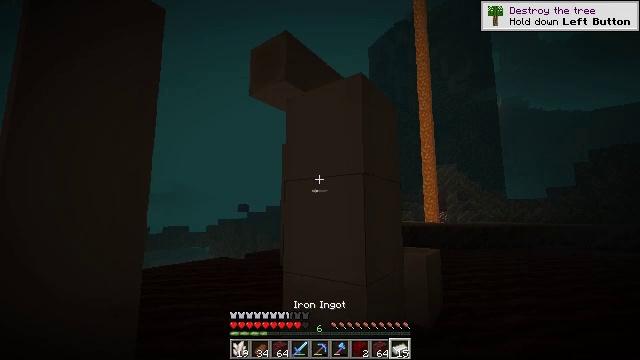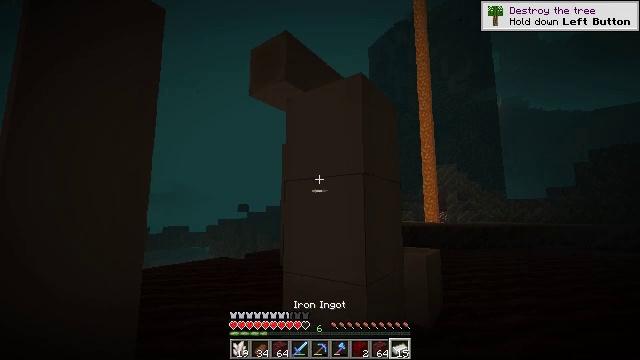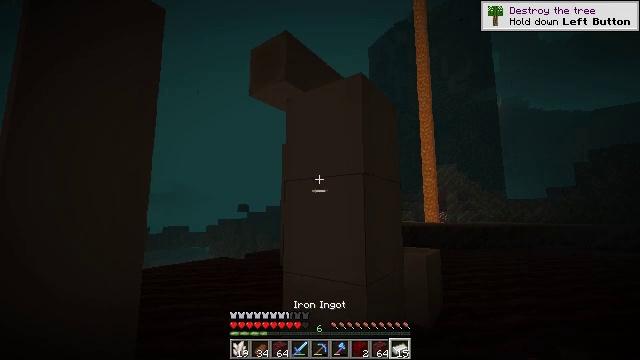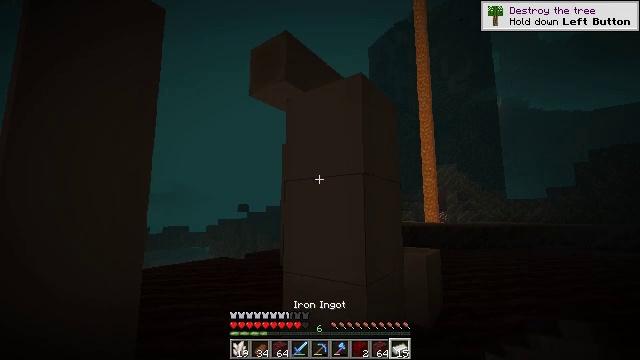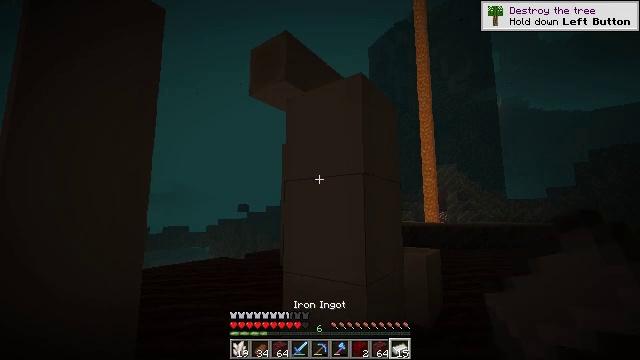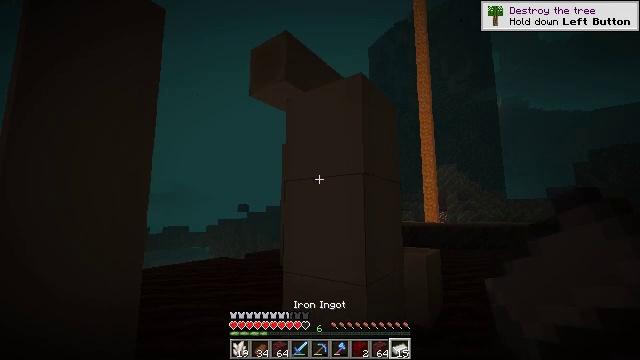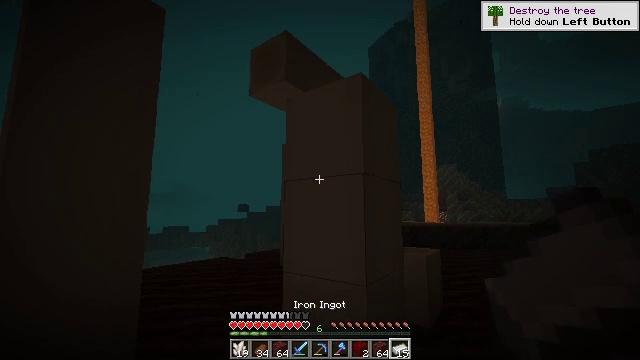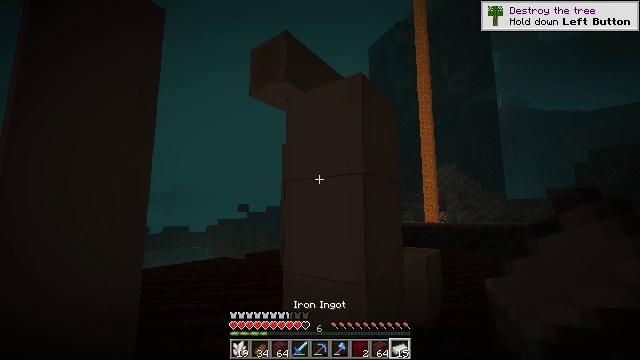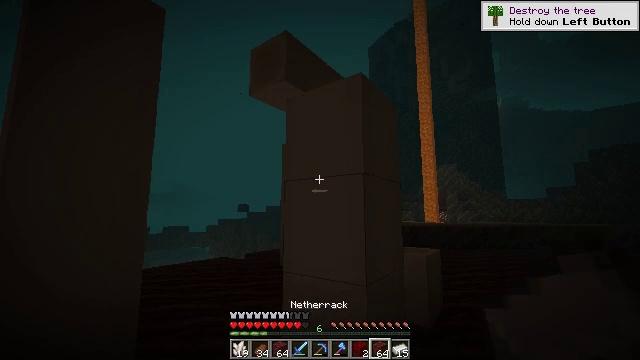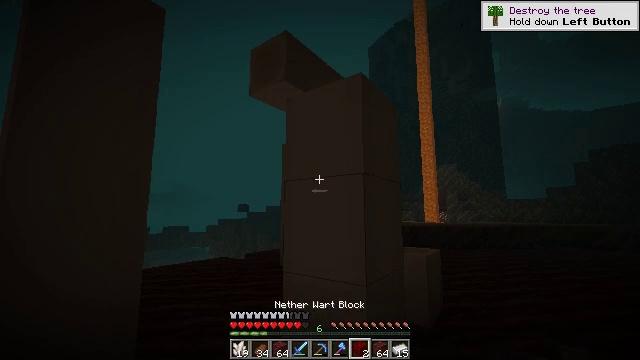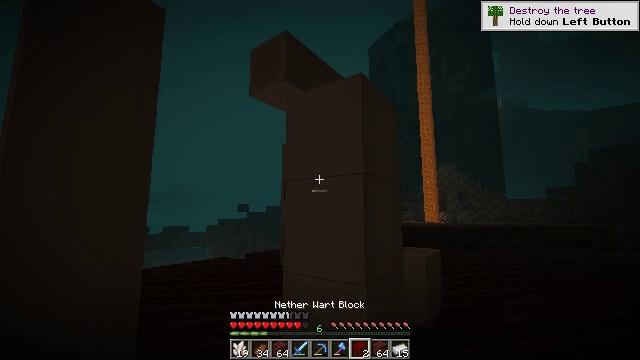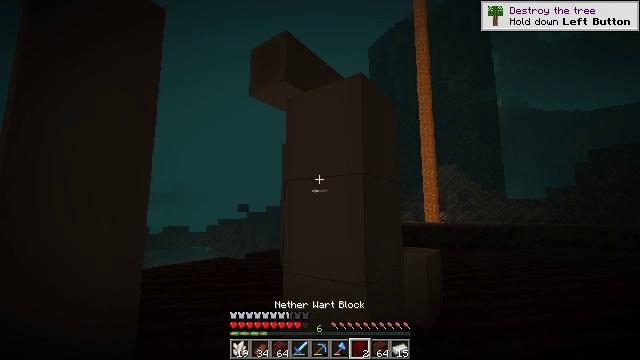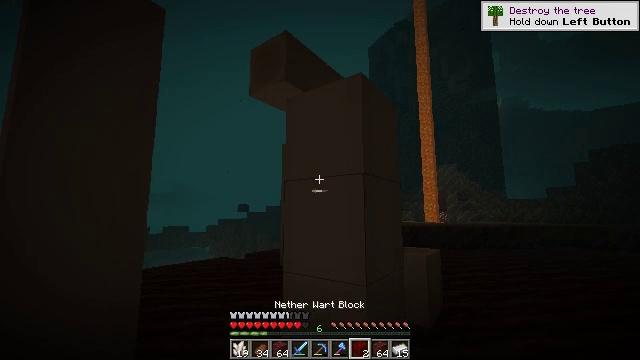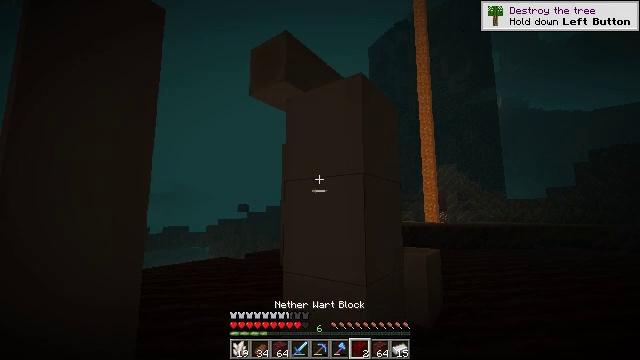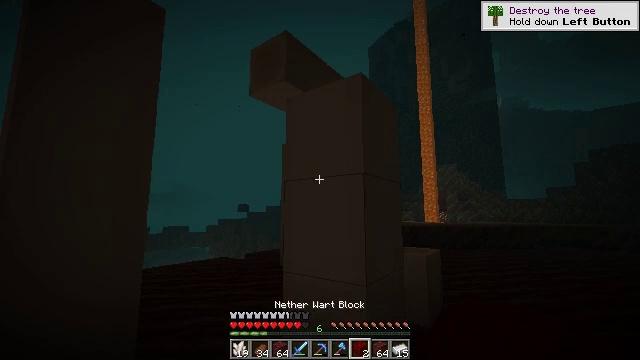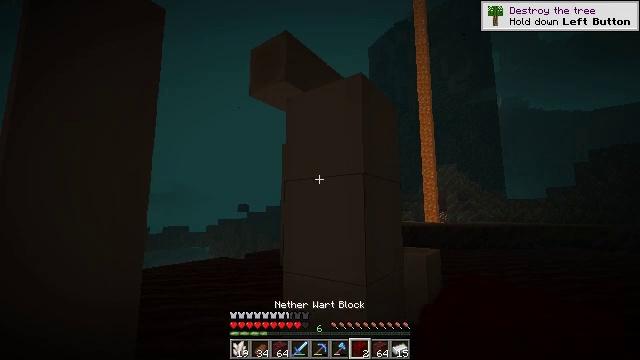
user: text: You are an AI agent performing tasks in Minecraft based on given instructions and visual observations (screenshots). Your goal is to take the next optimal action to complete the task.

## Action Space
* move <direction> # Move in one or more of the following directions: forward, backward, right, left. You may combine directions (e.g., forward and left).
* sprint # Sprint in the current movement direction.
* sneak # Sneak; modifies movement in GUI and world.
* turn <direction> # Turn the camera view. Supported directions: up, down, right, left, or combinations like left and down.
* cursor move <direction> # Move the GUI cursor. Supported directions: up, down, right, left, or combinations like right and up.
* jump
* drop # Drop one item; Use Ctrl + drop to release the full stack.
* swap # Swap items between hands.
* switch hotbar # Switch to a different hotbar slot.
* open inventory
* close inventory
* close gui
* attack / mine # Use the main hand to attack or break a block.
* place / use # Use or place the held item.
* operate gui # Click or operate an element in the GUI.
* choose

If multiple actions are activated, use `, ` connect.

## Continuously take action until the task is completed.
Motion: motion action
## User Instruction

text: Dig up the bone block in the desert or swamp biome.
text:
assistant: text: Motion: no_op
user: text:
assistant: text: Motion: no_op
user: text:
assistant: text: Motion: no_op
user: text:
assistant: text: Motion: no_op
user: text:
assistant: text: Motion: no_op
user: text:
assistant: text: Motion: no_op
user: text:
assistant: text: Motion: no_op
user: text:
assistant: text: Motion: no_op
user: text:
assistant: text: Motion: no_op
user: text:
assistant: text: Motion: no_op
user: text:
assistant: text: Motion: no_op
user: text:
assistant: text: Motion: no_op
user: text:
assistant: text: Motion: no_op
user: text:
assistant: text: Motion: no_op
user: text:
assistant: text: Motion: no_op
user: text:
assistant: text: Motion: no_op
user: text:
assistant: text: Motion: no_op
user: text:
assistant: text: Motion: no_op
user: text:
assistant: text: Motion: no_op
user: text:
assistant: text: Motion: no_op
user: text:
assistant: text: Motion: no_op
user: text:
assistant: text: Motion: no_op
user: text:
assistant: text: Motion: no_op
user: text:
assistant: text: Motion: no_op
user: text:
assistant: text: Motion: no_op
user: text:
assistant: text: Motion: no_op
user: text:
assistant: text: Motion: no_op
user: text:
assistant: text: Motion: no_op
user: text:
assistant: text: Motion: no_op
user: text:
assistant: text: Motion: no_op